Interaction volume radius: 5 \u00c5
Interaction volume height: 15 \u00c5
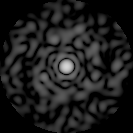
Disorder parameter: 0.8181